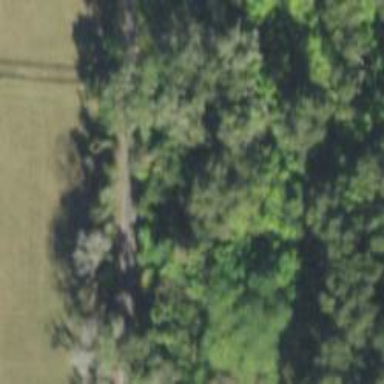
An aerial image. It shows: Mixed woodland with various types of leaves.